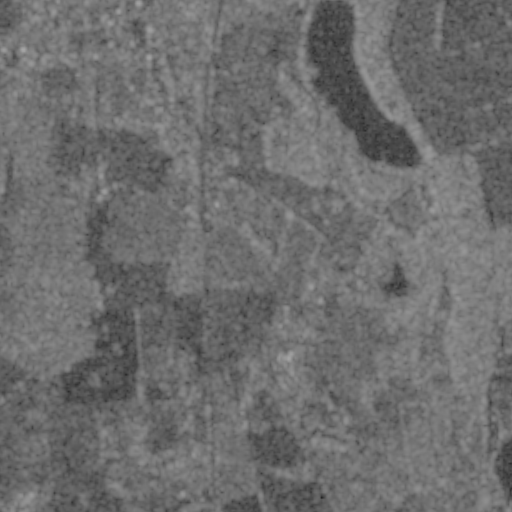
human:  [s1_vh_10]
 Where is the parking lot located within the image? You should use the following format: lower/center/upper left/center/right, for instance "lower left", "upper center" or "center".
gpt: The parking lot is located in the upper center of the image.
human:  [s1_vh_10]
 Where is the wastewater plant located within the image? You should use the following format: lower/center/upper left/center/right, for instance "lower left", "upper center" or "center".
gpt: The wastewater plant is located in the lower center of the image.
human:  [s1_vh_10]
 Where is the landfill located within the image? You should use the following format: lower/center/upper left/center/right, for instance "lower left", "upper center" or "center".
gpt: There is no landfill in the image.

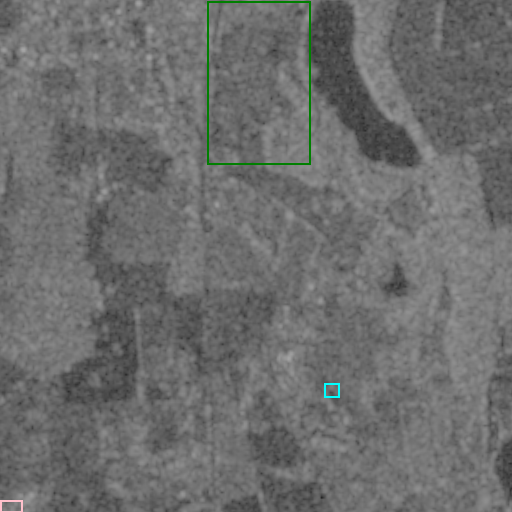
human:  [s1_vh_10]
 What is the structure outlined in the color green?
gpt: The structure outlined in green is a crop field.
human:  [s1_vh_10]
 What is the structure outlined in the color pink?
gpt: The structure outlined in pink is a park.
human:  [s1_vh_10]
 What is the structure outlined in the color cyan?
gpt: The structure outlined in cyan is a wastewater plant.
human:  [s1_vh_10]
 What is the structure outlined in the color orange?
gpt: There is no orange outline.